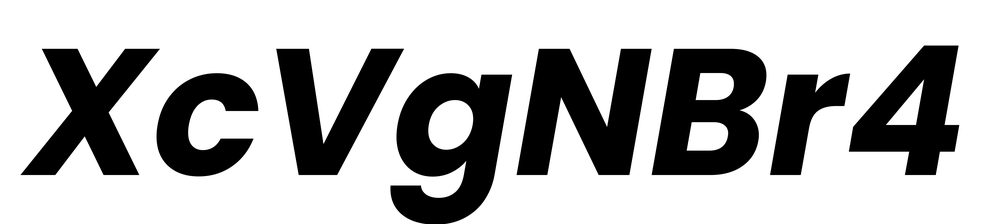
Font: Poppins-BoldItalic